Field crop: tomato
Growth stage: 2
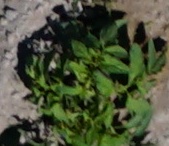
Species: tomato